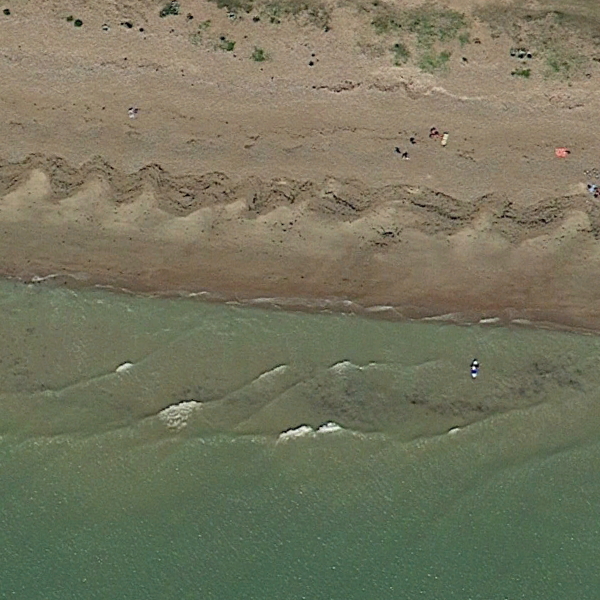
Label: Beach